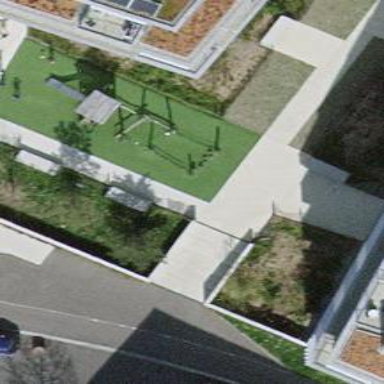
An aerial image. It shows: Playground area for leisure activities on the land.